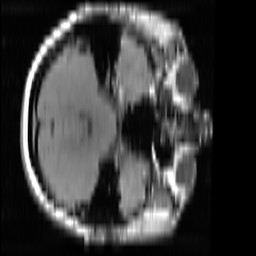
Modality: T1w
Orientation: axial
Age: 24
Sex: female
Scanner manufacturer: ge
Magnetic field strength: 3 T
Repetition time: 0.663 s
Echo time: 0.01529 s